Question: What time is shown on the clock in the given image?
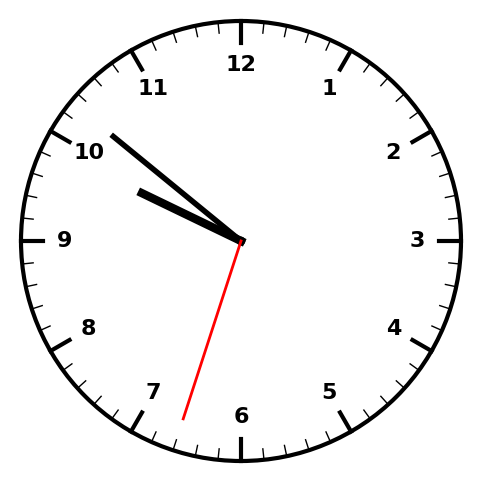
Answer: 09:51:33